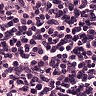
Metastatic tissue present: no